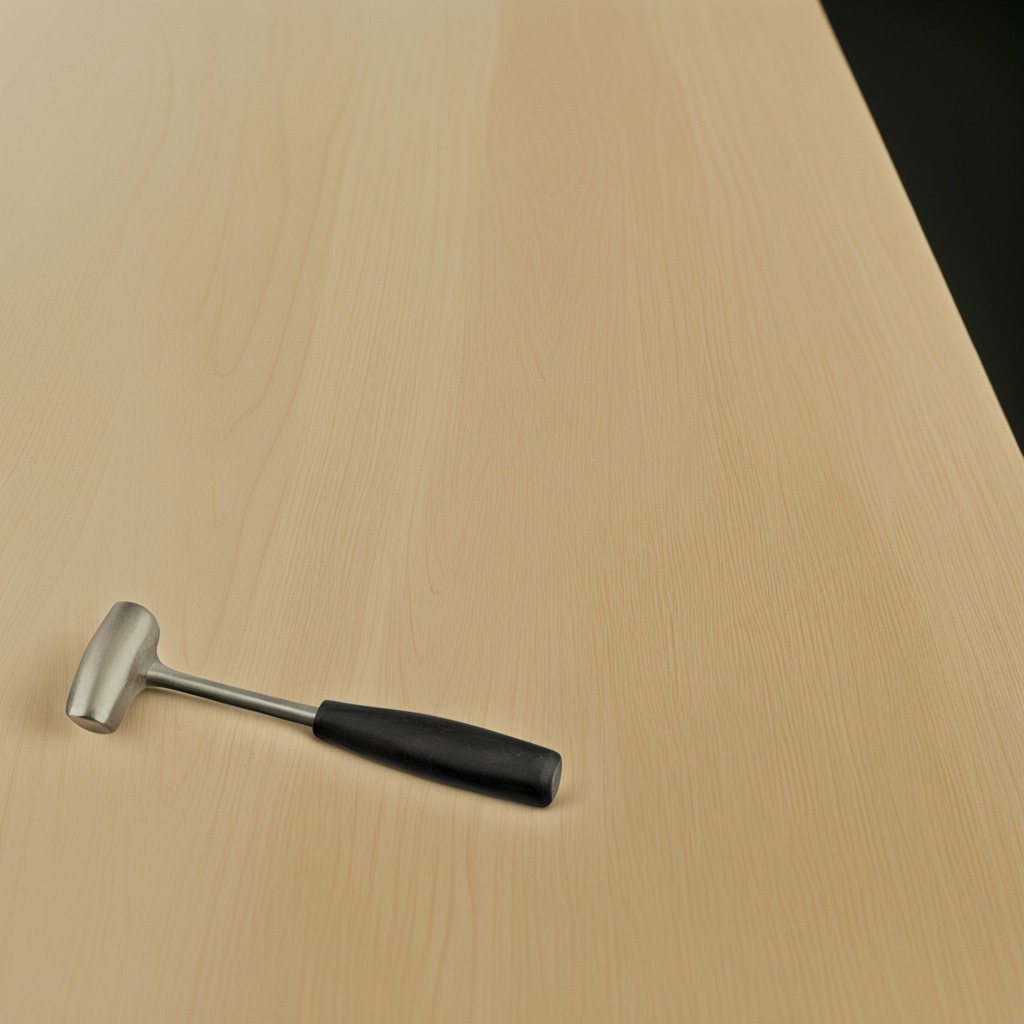
A hammer lies on the plywood surface in a paint workshop lit by afternoon window light.